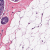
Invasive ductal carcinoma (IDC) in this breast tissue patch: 0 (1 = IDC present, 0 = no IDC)